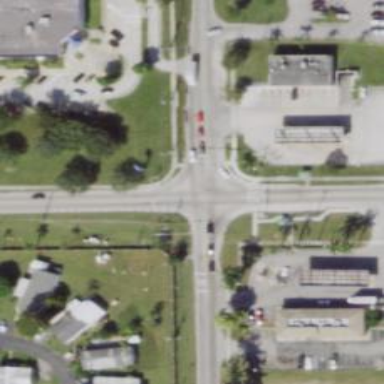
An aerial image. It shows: Uncontrolled road crossing with marked lines.